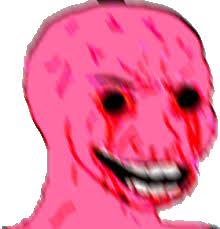
Label: 5_Rage